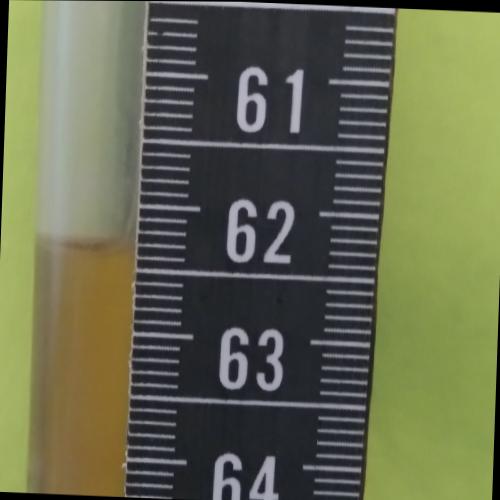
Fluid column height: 62.3 cm